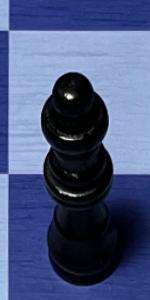
Label: Queen_Black